Question: I've enabled ARC, In my 'didFinishLaunchingWithOptions' method, I wrote the following code:
AppDelegate.h:
'''
@interface AppDelegate : UIResponder <UIApplicationDelegate>
@property (strong, nonatomic) UIWindow *window;
@property (strong, nonatomic) ViewController *viewController;
@end
'''
AppDelegate.m:
'''
- (BOOL)application:(UIApplication *)application didFinishLaunchingWithOptions:(NSDictionary *)launchOptions
{
self.window = [[UIWindow alloc] initWithFrame:[[UIScreen mainScreen] bounds]];
// Override point for customization after application launch.
ViewController * vc = [[ViewController alloc] initWithNibName:@"ViewController" bundle:nil];
UINavigationController * nav = [[UINavigationController alloc] initWithRootViewController:vc];
self.viewController = nav;
self.window.rootViewController = self.viewController;
[self.window makeKeyAndVisible];
return YES;
}
'''
But the statement: 'self.viewController = nav;' gets a compile warning, the warning info is:
'file://.../AppDelegate.m: warning: Semantic Issue: Incompatible pointer types passing 'UINavigationController *__strong' to parameter of type 'ViewController *''

How to remove the warning?
Thanks.
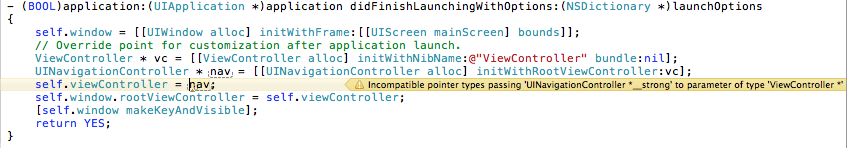
Answer: I assume that ViewController is a custom subclass of UIViewController which is either completely different a subclass of UINavigationController itself. That's why it's wrong: a superclass can't completely act as it's subclass(es) (e. g., it may not have certain properties/methods etc.), hence the warning.